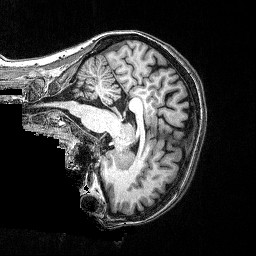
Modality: T1w
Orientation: sagittal
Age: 43
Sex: female
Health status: healthy
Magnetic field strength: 3 T
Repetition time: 2.53 s
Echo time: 0.00331 s